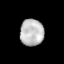
Tissue: lung
Cell type: Endothelial cells
Senescence score: 0.5877
Nuclear area (px): 619
Mean DAPI intensity: 187.601